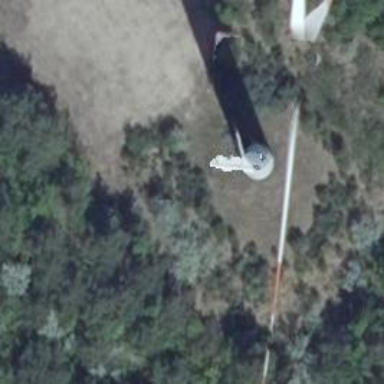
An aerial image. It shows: Wind turbine generating power.